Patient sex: F
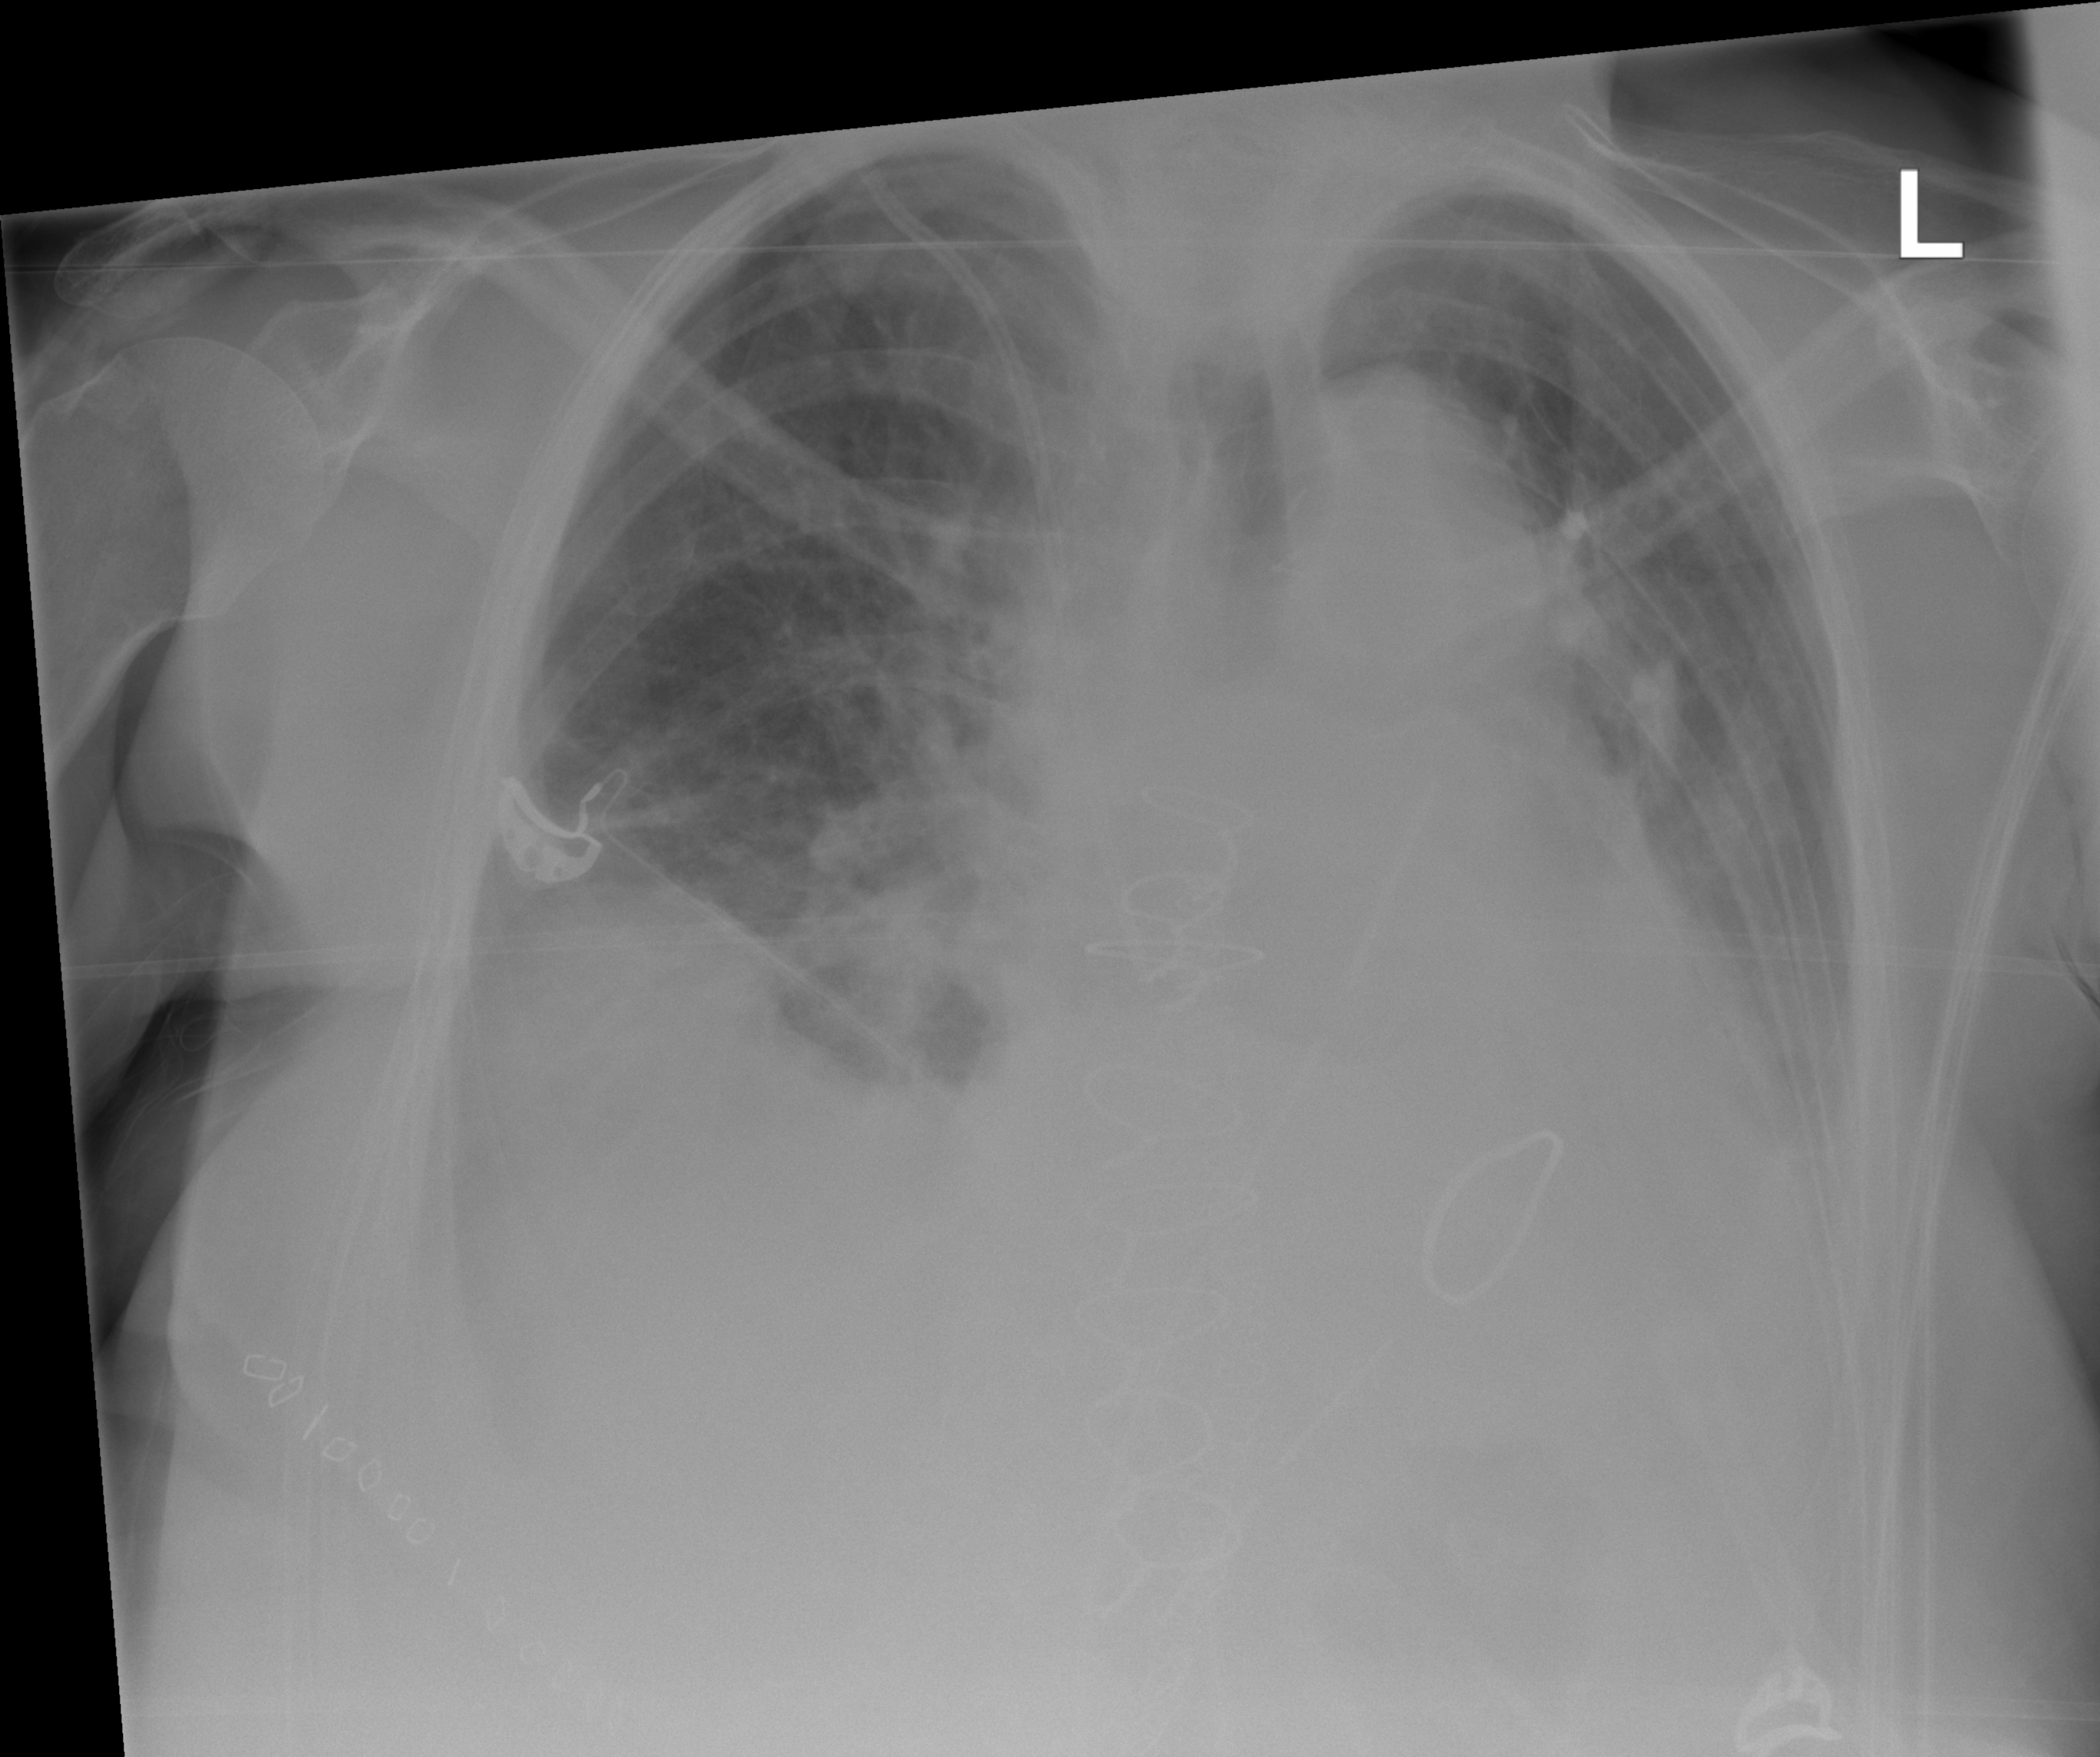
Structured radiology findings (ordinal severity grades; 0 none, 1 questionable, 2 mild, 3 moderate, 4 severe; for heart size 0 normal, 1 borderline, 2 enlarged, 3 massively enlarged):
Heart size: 2
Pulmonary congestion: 2
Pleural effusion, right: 2
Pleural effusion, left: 2
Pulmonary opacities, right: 0
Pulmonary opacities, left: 0
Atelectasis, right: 2
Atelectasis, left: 2